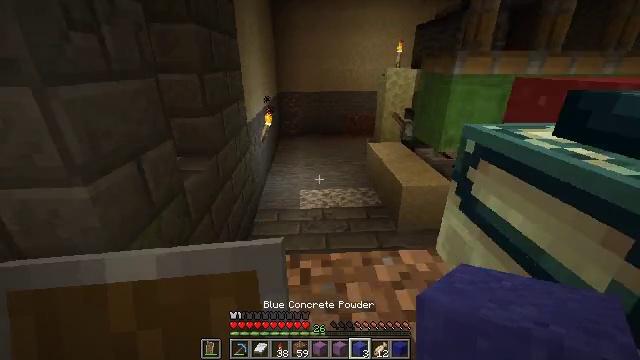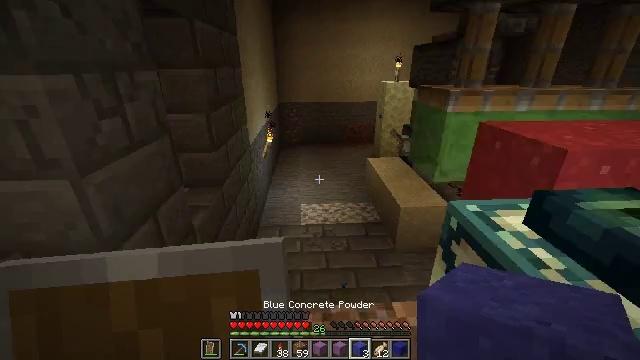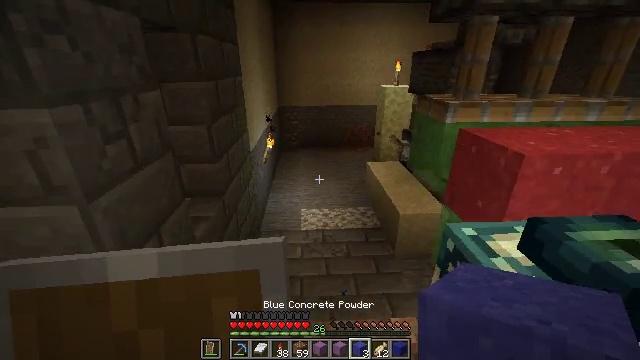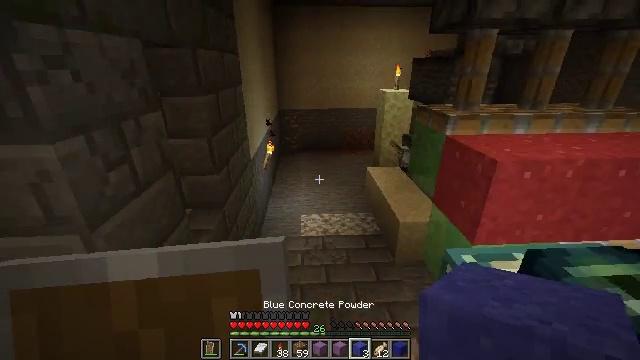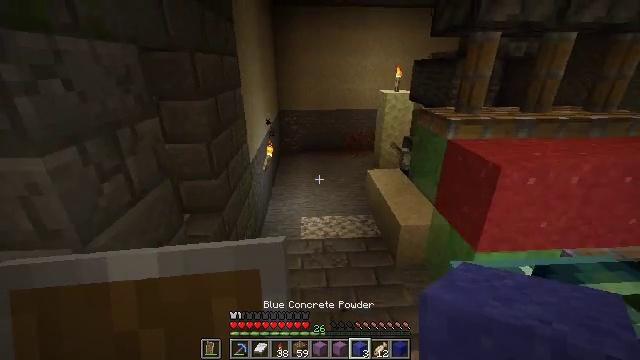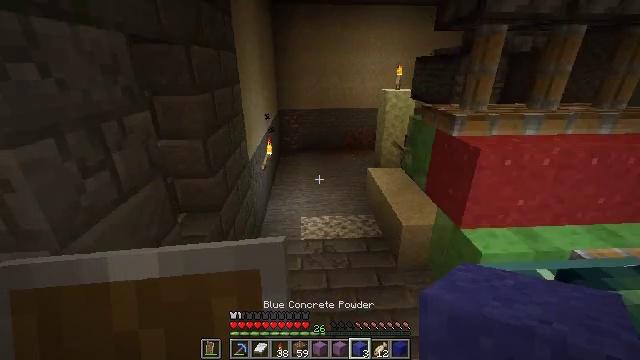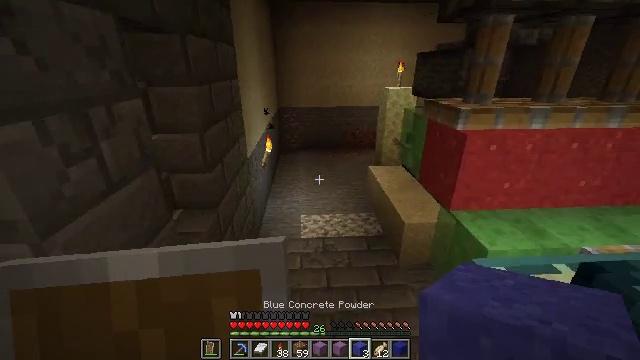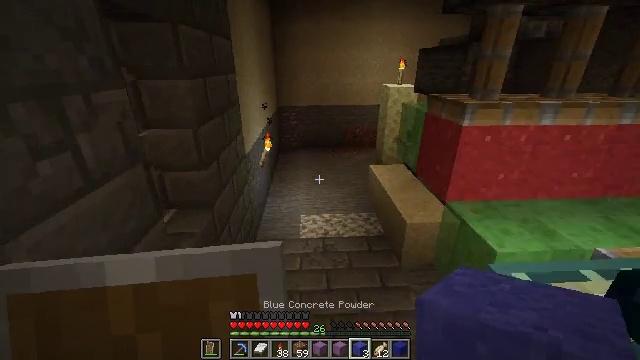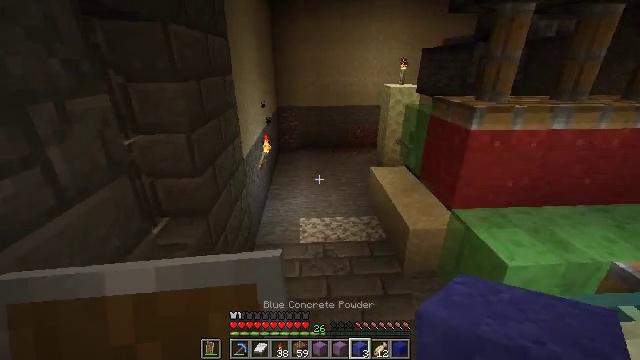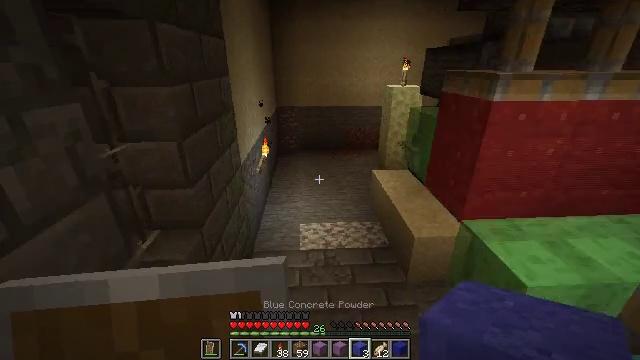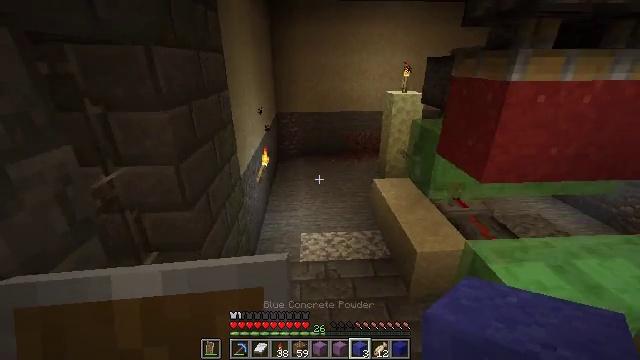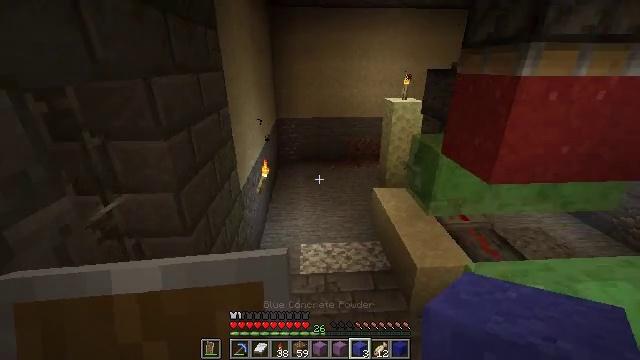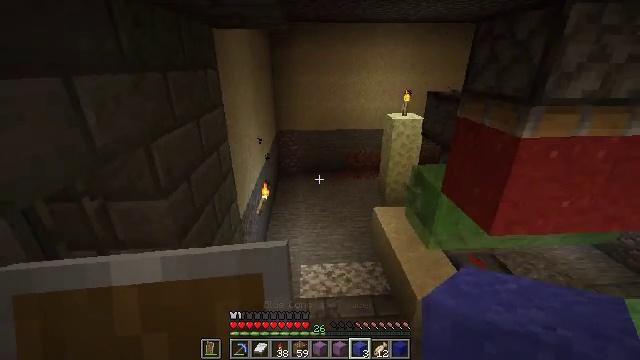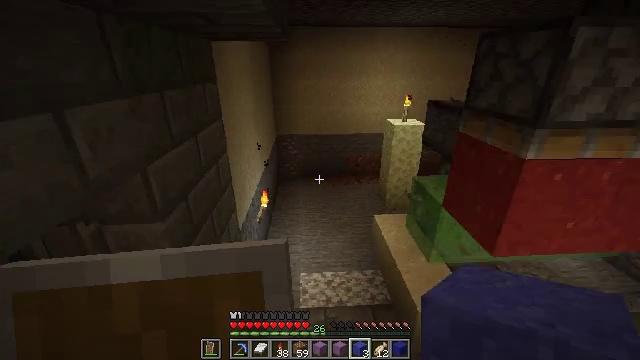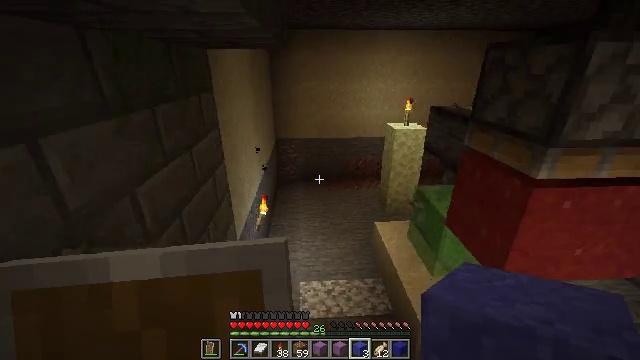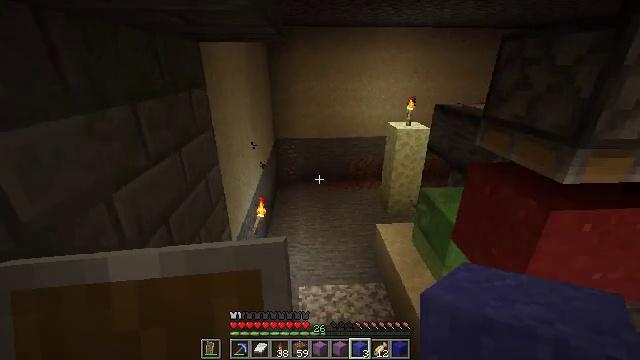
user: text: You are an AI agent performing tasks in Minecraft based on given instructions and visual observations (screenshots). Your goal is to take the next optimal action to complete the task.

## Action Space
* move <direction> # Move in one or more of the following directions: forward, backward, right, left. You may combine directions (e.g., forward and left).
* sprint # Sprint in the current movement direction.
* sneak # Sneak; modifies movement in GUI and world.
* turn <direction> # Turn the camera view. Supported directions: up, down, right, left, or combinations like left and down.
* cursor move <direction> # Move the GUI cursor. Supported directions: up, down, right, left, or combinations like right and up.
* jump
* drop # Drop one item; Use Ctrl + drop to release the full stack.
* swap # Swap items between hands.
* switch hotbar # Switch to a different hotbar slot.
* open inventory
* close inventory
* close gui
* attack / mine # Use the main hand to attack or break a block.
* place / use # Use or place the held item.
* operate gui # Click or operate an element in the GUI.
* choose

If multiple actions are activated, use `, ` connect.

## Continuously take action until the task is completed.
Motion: motion action
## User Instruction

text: Mine the red concrete powder block.
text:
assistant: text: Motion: move forward, jump
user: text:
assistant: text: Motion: move forward, jump
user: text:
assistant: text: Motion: move forward
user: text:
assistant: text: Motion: move forward
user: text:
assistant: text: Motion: move forward
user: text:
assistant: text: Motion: move forward
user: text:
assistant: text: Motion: move forward
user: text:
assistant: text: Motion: move forward
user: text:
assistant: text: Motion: move forward
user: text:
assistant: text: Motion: move forward, jump
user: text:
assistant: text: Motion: move forward, jump
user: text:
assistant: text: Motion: move forward, jump
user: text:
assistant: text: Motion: move forward, jump
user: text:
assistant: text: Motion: move forward, jump
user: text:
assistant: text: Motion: move forward
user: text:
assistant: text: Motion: move forward
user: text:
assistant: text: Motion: move forward
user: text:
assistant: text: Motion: move forward
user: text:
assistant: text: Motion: move forward
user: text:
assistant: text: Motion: move forward
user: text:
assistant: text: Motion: move forward, turn right and down
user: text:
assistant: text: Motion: move forward, turn right and down
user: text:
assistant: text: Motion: turn right and up
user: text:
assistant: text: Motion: turn right and up
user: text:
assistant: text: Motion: turn right and up
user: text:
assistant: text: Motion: turn right and up
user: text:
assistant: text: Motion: turn right and up
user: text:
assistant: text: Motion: turn right and up
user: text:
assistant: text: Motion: turn left and up
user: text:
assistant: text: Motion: move left, turn left and up